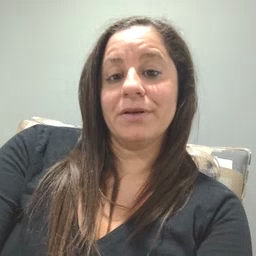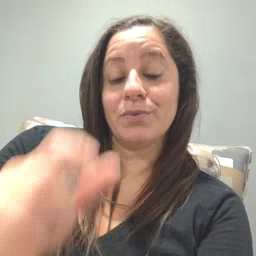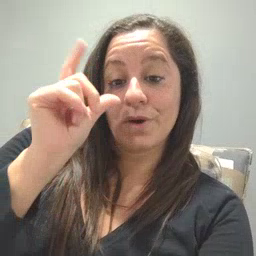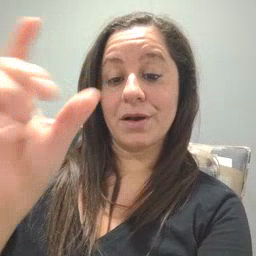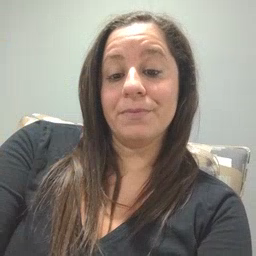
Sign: wake